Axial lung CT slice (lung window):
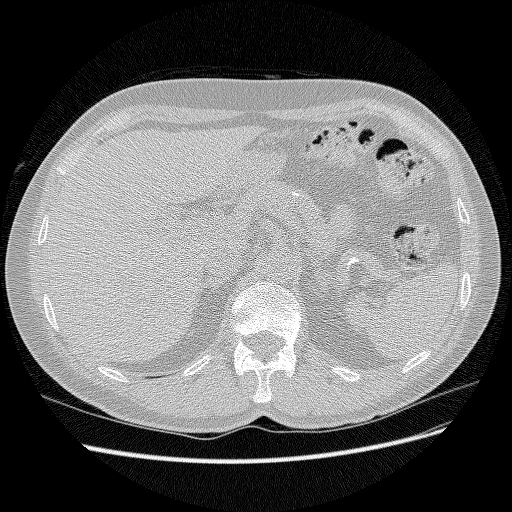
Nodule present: no